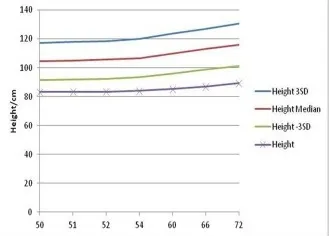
While Growth curve of patient 2 showed persistent growth retardation.
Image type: chart (chart)